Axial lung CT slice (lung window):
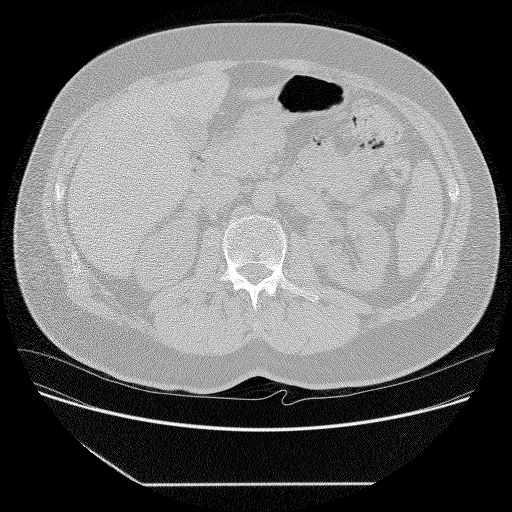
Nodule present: no